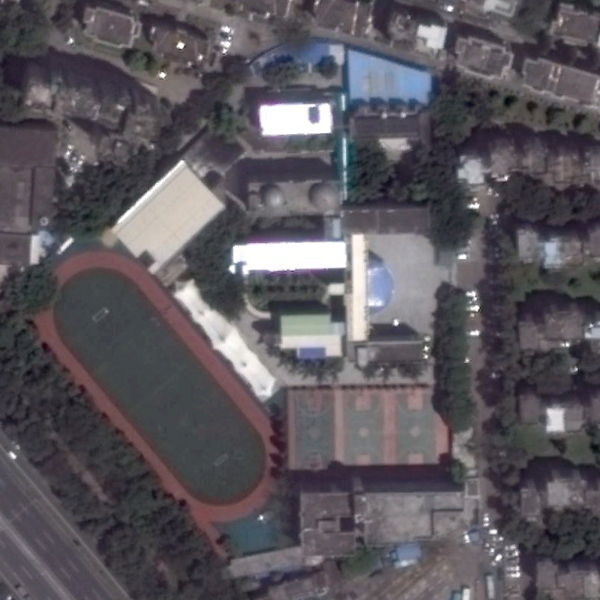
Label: School